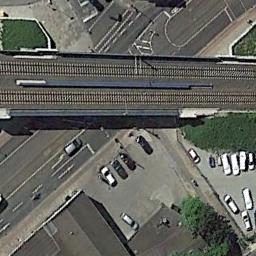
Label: railway